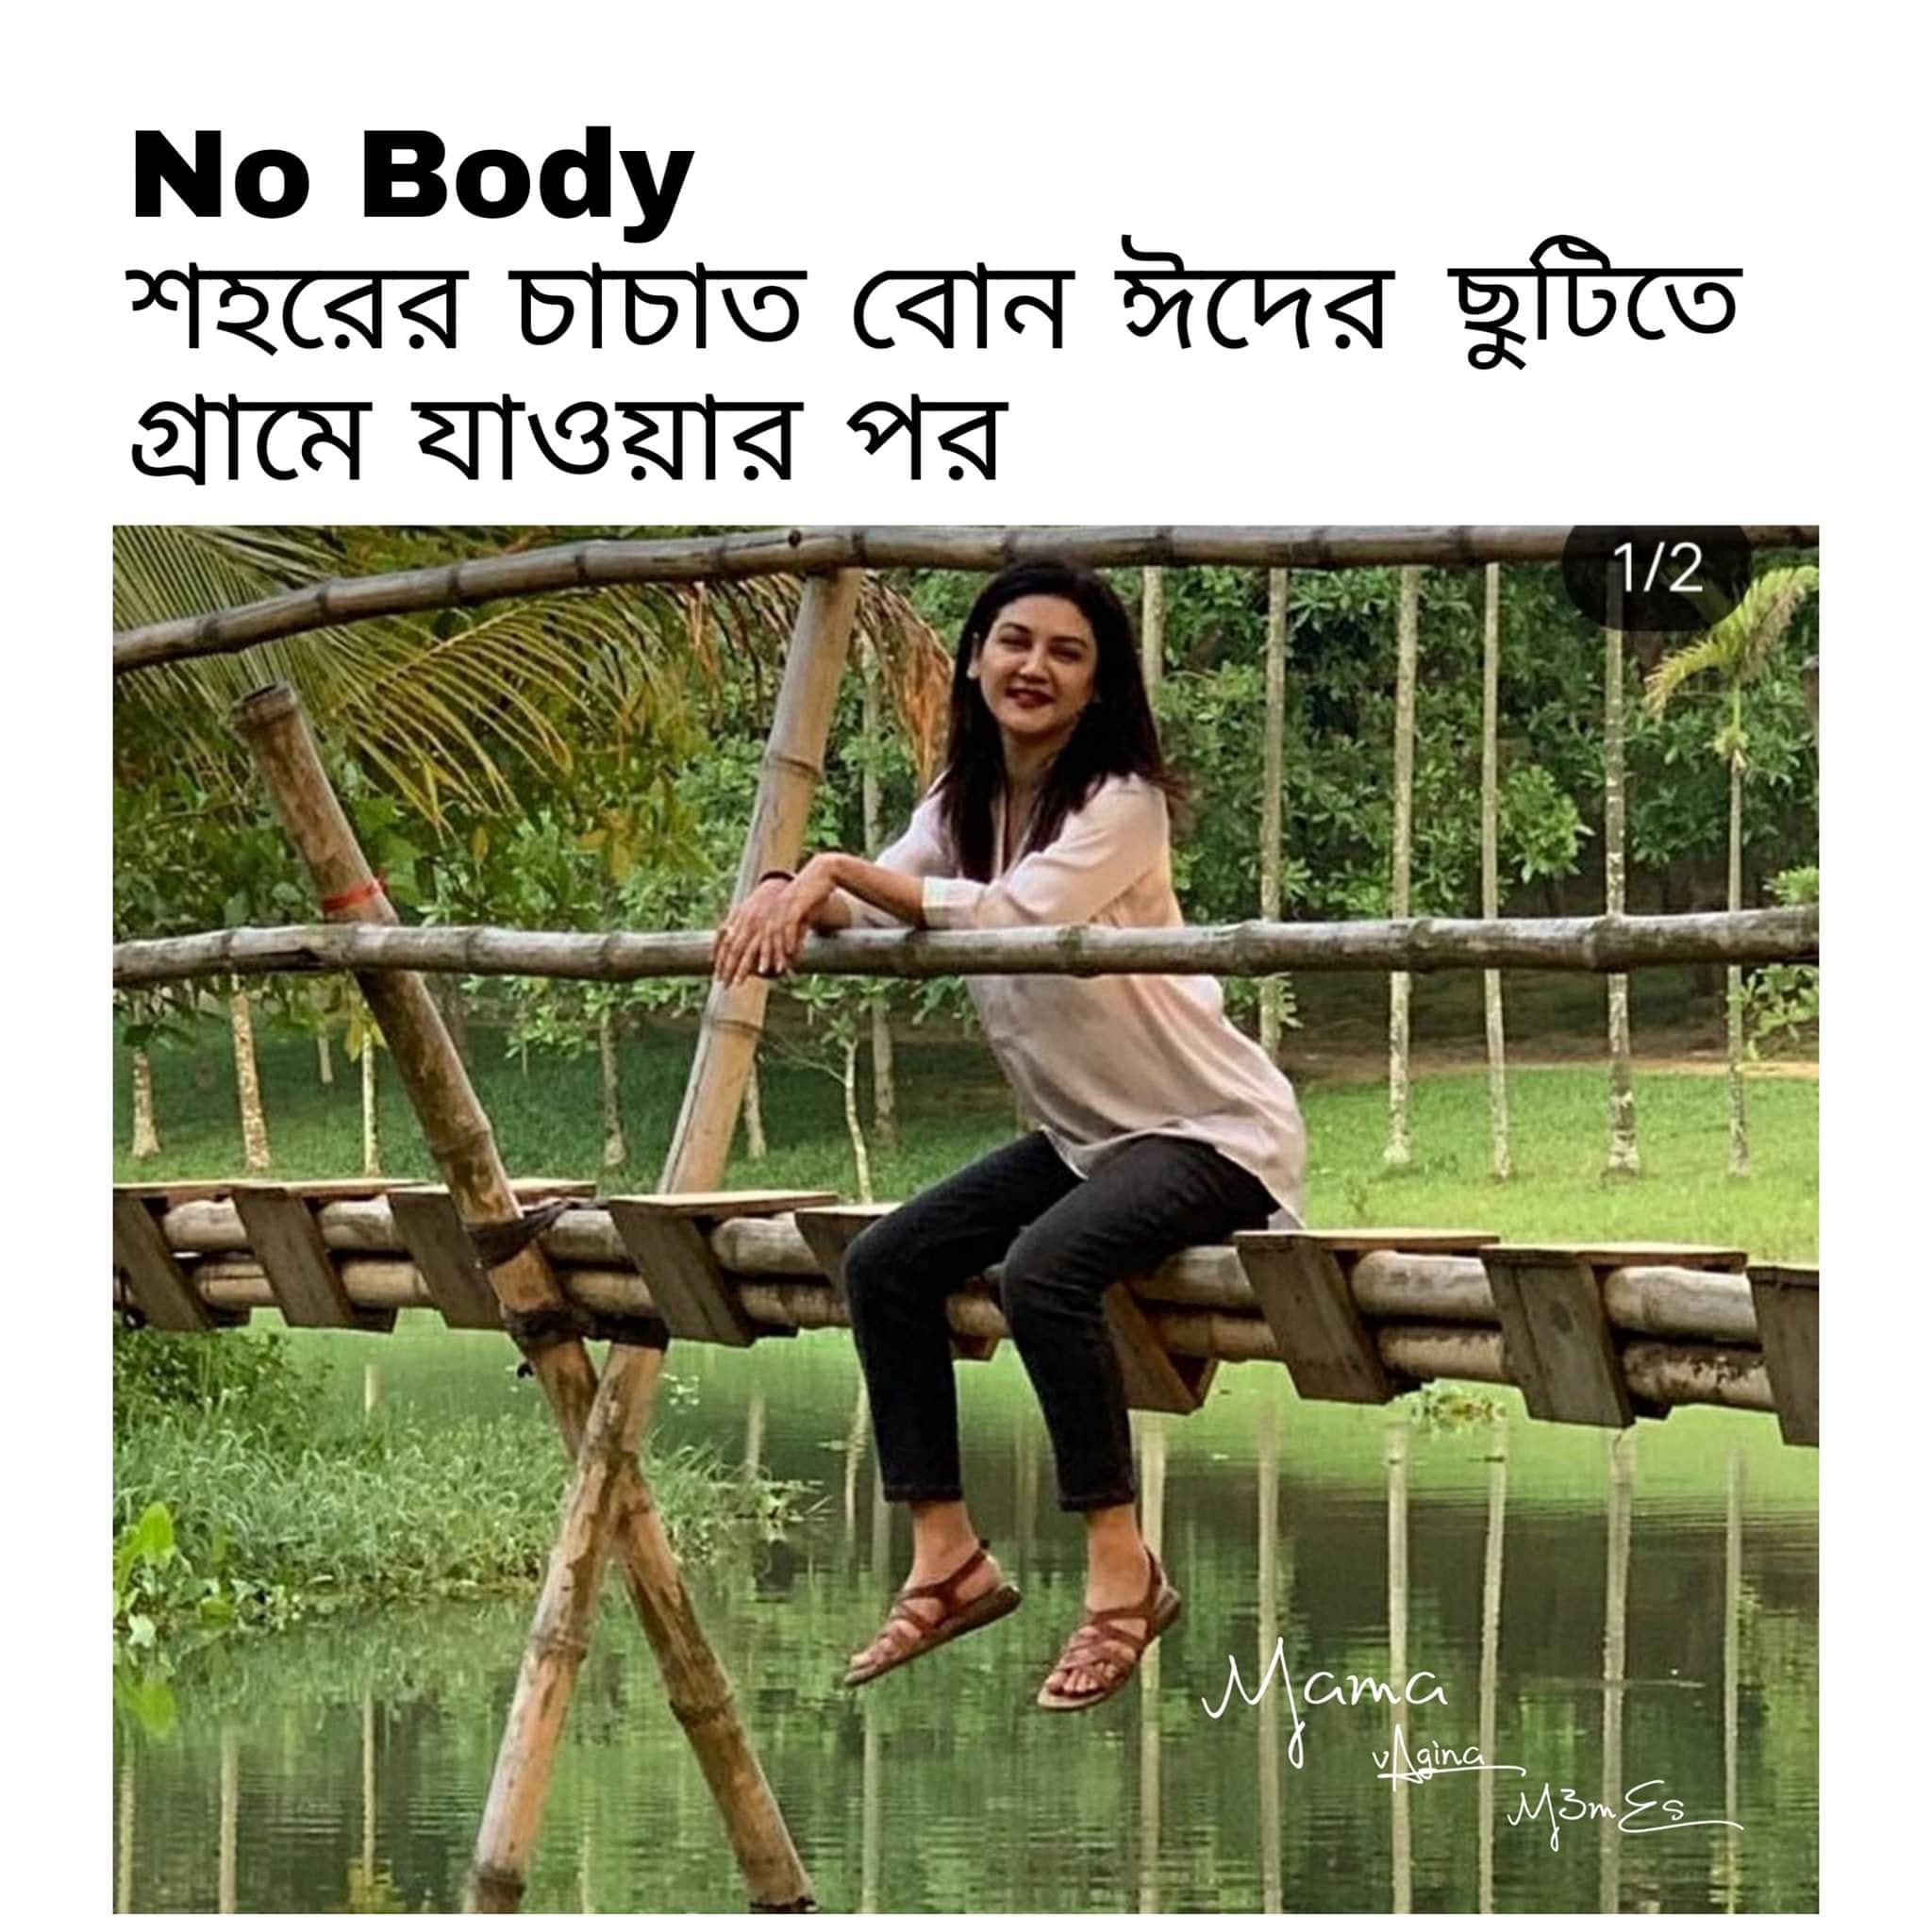
Caption: No Body শহরের চাচাতো বোন ঈদের ছুটিতে গ্রামে যাওয়ার পর
Label: non-hate